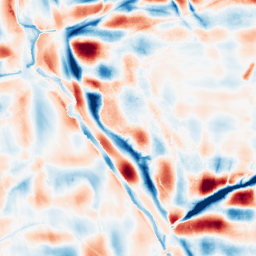
Category: wavelet
Decomposition family: wavelet_dwt
Decomposition parameters: wavelet: db4
level: 5
Upsampling method: quartic
Upsampling parameters: scale: 4
Upsampling scale: 4